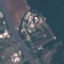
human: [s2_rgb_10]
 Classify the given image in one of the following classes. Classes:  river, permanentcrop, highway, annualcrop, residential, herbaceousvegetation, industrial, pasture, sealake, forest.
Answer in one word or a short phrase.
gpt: Highway